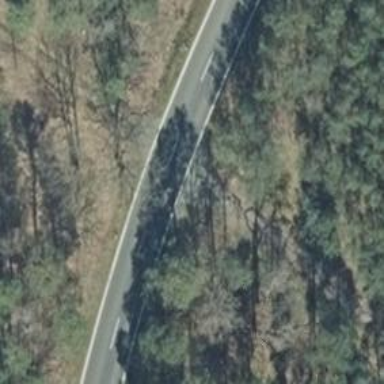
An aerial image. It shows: Track road with grade3 tracktype.